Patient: sex M, age 61
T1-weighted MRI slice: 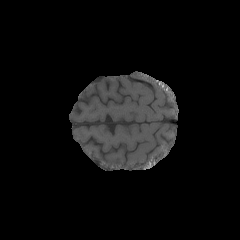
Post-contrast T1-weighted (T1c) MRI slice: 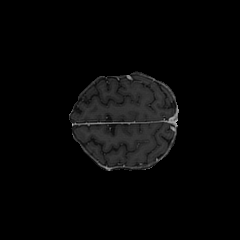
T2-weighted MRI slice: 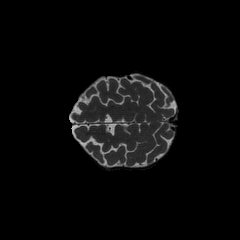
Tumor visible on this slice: no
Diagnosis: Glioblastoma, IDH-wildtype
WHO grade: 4